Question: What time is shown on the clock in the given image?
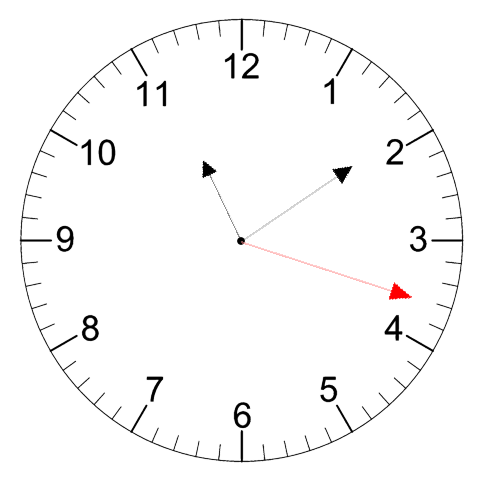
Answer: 11:09:18